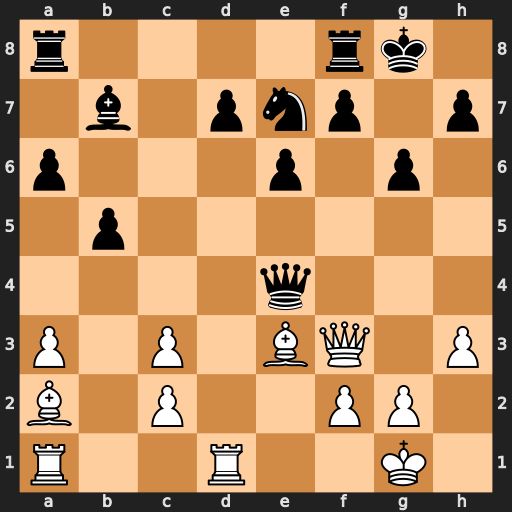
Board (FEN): r4rk1/1b1pnp1p/p3p1p1/1p6/4q3/P1P1BQ1P/B1P2PP1/R2R2K1
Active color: w
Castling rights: -
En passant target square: -
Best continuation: Rxd7 Qxf3 gxf3 Nd5 Rxb7